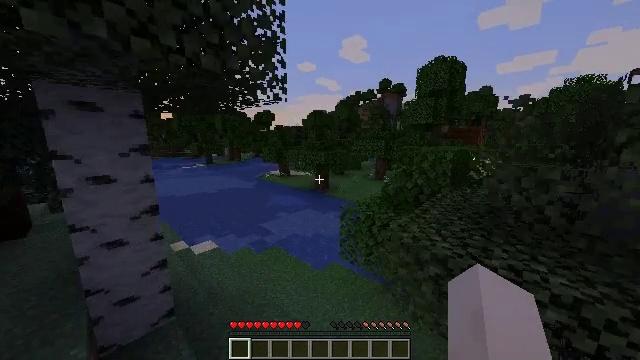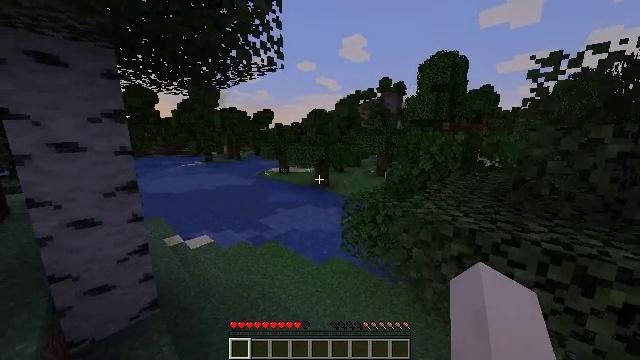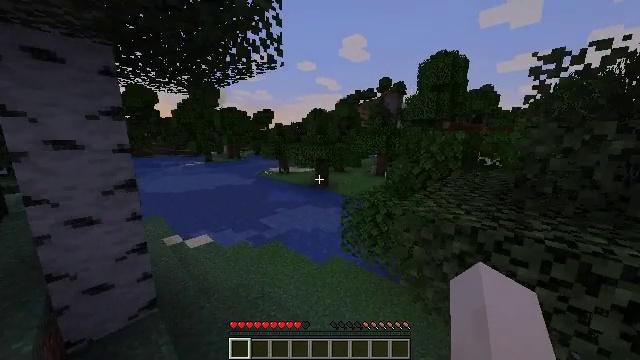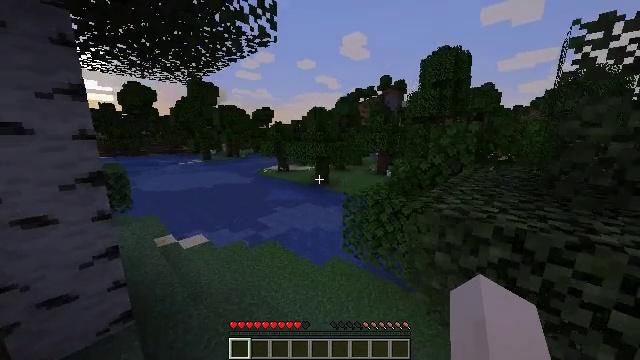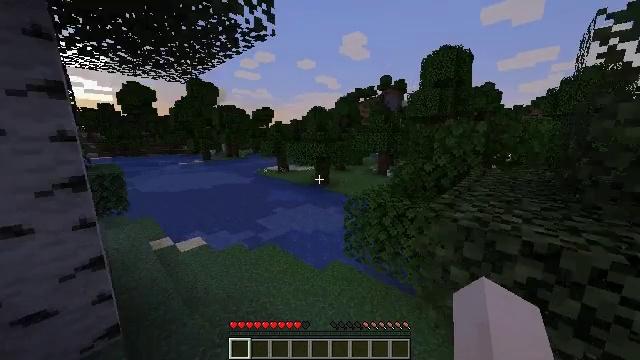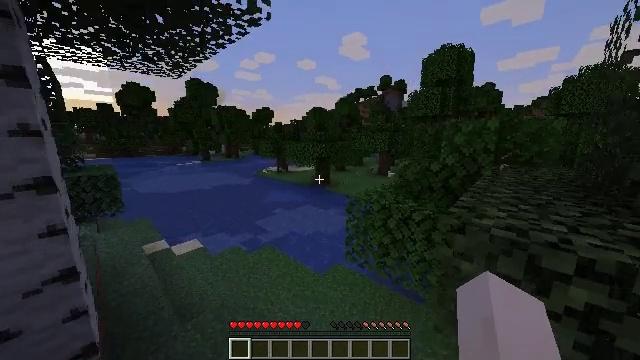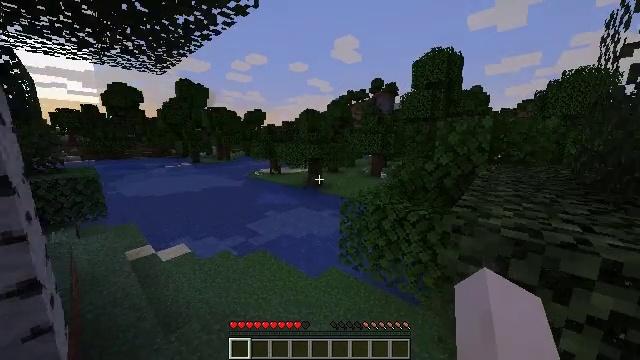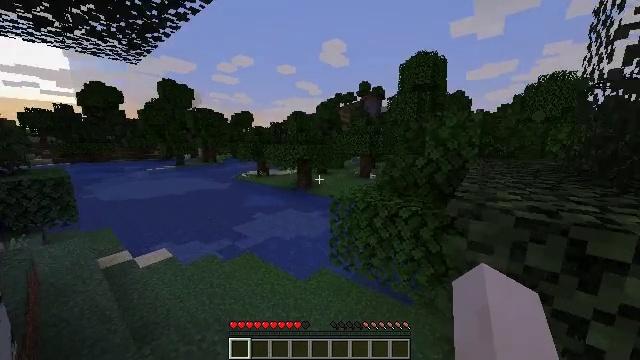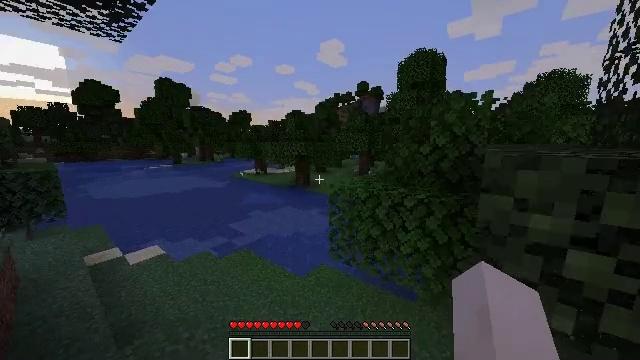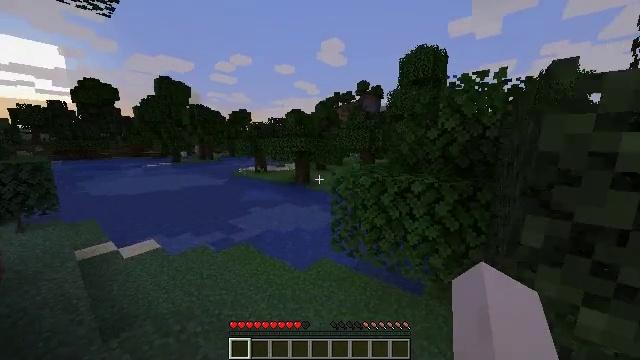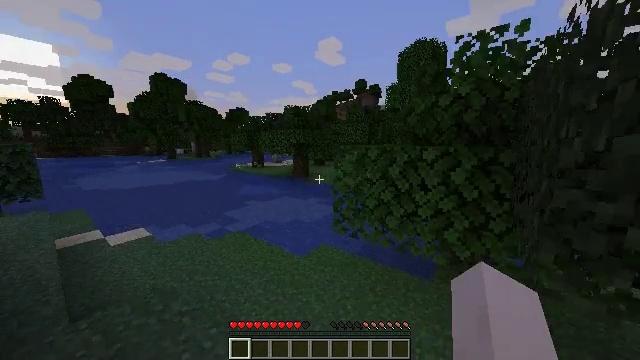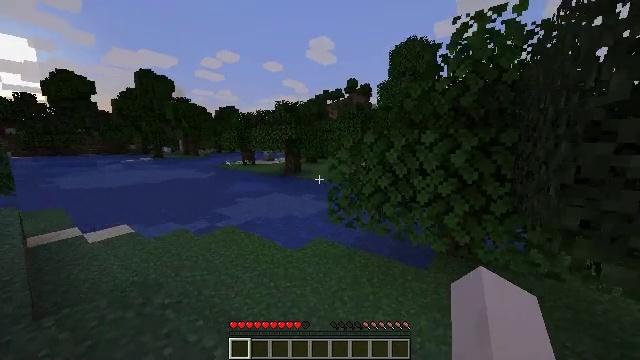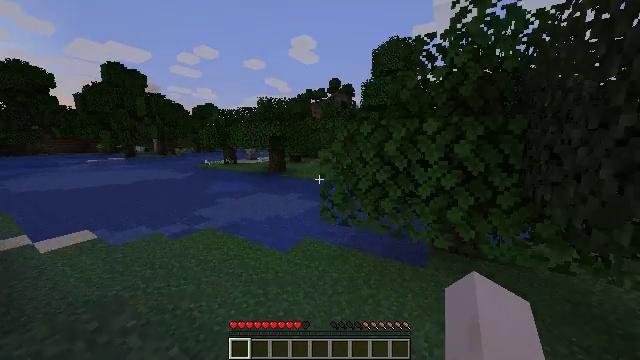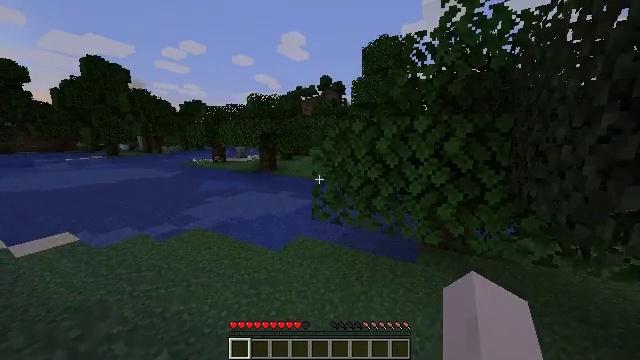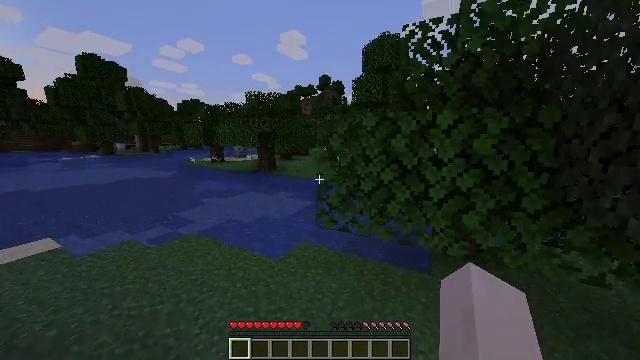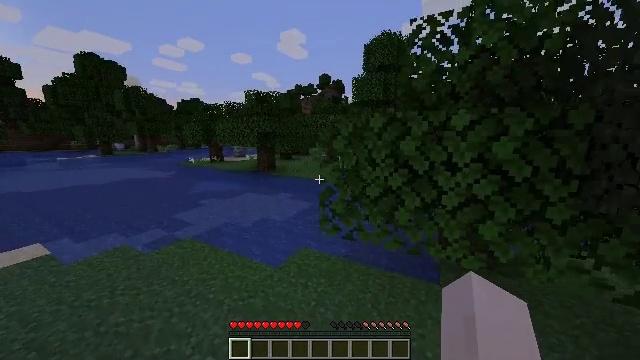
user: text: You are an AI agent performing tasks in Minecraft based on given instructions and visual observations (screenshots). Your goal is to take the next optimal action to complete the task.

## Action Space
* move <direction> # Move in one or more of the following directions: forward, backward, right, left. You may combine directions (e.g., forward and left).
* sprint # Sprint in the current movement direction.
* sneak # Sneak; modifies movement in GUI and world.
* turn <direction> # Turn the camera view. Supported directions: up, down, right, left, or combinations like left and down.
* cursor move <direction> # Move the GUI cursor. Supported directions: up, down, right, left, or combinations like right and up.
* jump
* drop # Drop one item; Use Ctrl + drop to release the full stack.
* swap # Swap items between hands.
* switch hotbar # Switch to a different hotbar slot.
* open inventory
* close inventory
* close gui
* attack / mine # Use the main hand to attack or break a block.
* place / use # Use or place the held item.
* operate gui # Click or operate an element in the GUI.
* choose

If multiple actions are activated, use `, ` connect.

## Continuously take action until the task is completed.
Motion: motion action
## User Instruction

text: Take down the purple bed.
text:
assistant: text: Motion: move forward, sprint
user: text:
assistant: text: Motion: move forward, sprint
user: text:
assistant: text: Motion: move forward, sprint
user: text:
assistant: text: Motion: move forward, sprint
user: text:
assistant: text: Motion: move forward, sprint
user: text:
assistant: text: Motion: move forward, sprint, turn right
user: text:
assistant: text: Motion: move forward, sprint, turn right
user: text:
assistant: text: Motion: move forward and move left, sprint
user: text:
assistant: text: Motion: move forward and move left, sprint
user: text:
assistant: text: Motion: move forward and move left, sprint
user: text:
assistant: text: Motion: move forward and move left, sprint, turn right
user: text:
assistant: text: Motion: move forward and move left, sprint, turn right
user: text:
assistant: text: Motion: move forward, sprint, turn right
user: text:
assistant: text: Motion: move forward, sprint
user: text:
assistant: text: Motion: move forward, sprint
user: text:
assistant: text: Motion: move forward, sprint
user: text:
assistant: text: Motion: move forward and move left, sprint
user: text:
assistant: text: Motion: move forward and move left, sprint
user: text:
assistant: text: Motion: move forward and move left, sprint
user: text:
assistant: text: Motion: move forward and move left, sprint
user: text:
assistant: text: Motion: move forward and move left, sprint
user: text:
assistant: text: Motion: move forward and move left, sprint
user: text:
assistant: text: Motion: move forward and move left, sprint
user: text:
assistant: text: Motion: move forward and move left, sprint
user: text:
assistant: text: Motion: move forward and move left, sprint
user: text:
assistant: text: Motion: move forward, sprint
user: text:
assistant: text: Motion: move forward, sprint
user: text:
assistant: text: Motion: move forward, sprint
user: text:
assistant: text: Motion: move forward, sprint
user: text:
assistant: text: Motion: move forward